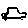
Label: car